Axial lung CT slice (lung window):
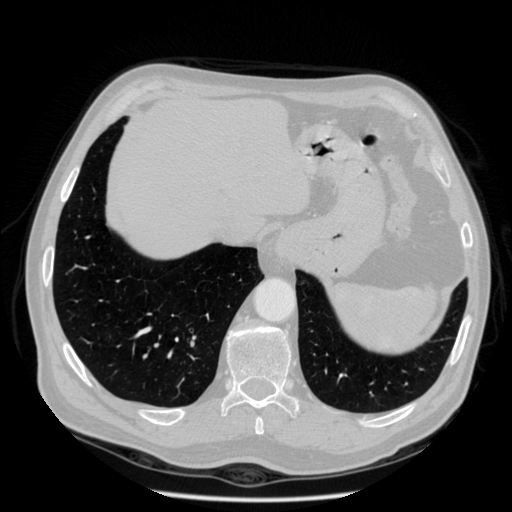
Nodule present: no